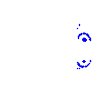
Particle: kaon